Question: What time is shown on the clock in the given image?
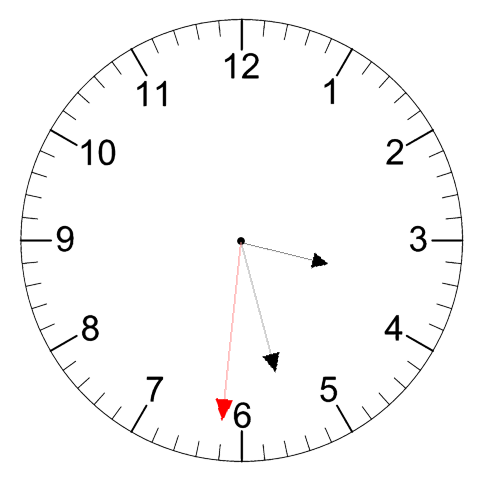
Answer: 03:27:31